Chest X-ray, PA view. Patient: 53 years old, sex M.
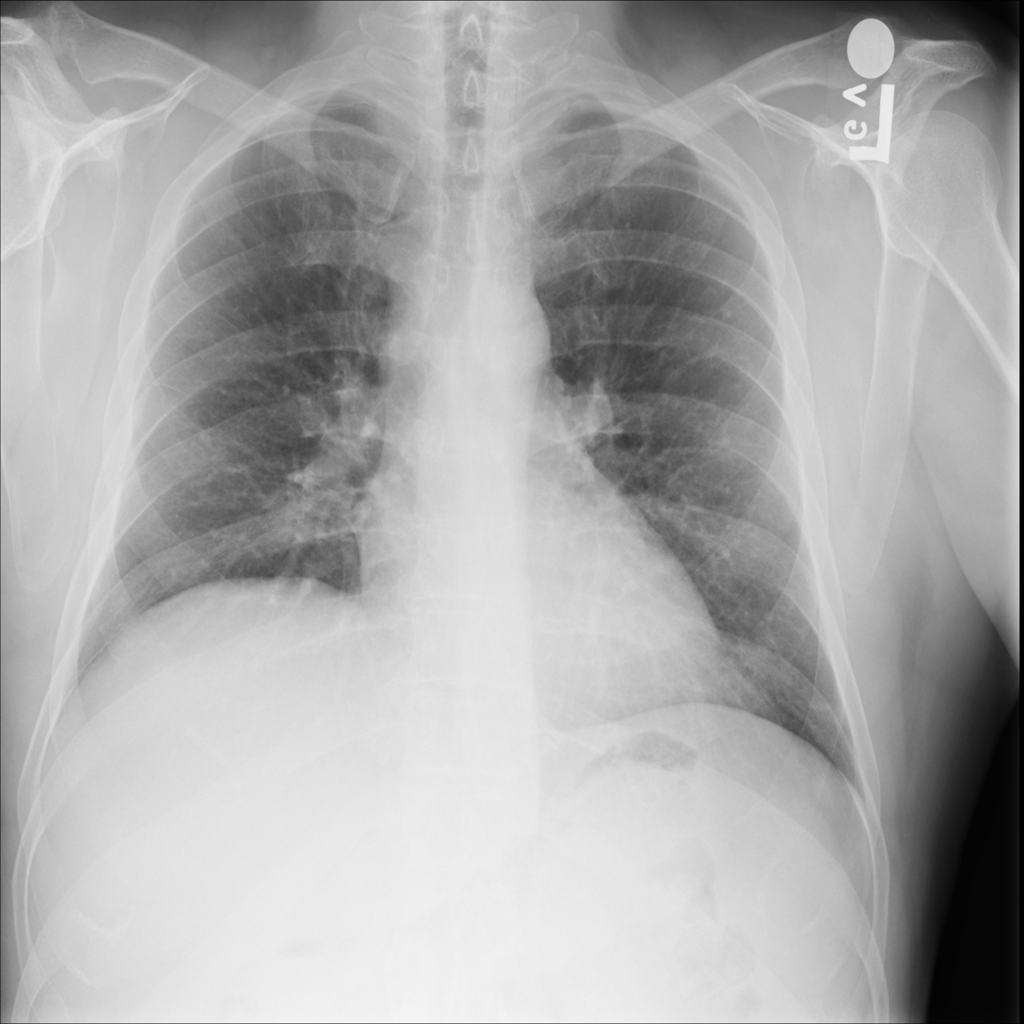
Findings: No Finding